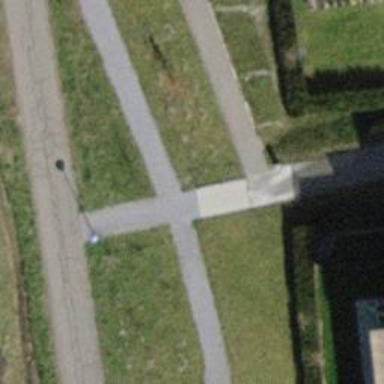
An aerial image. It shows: Road with steps.